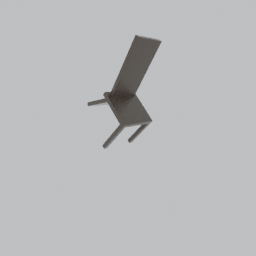
Label: furniture